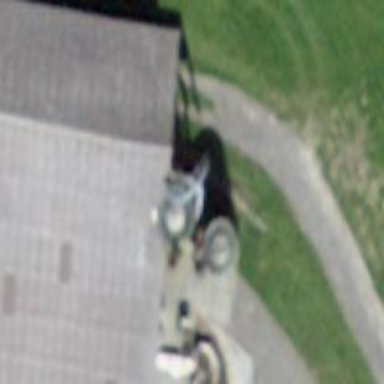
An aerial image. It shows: Barn.